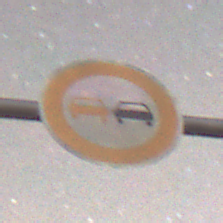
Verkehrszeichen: Ueberholverbot
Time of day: Night
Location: Outdoor (Suburban)
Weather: Clear
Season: NotSpecified
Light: Artificial